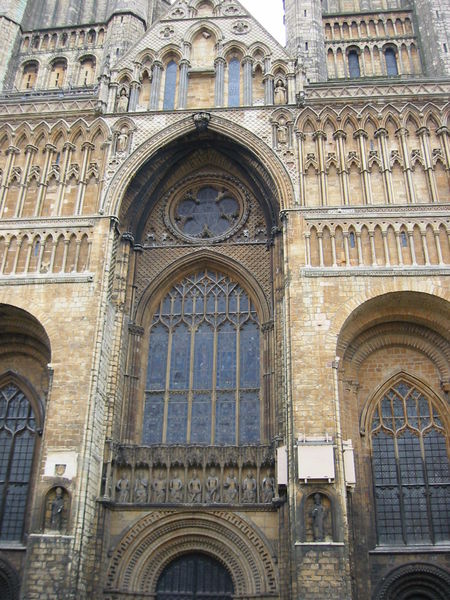
Titel: Kathedrale von Lincoln
Standort: Lincoln, Kathedrale (EU - GB)
Schlagwörter: fenster, frankreich, glas, säulen, rose, stein, steine, kirche, front, gotik, bogen, fassade, mauer, figuren, rundbogen, detail, ornamente, verzierung, tor, foto, fotografie, photographie, bögen, fugen, türme, dom, kathedrale, photo, portal, skulpturen, statuen, glasmalerei, gotisch, rosette, spitzbogen, verzierungen, maßwerk, nischen, fialen, prag, kirchenfenster, köln, stabwerk, fünfpass, kirchenportal, architektus, stufenportal, säulenfiguren, fenstermalerei, steinfassade